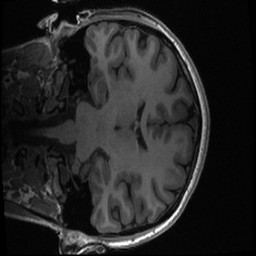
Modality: T1w
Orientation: coronal